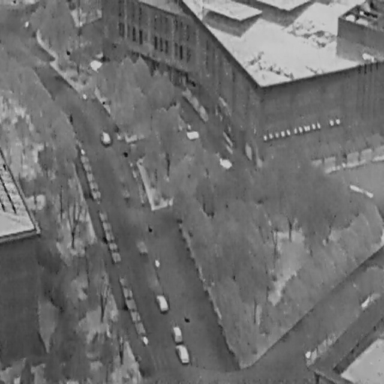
There are four Cars in the infrared image.